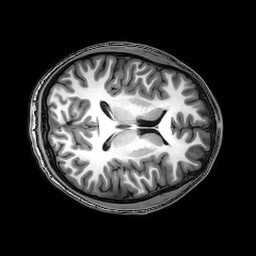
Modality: T1w
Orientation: axial
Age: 20
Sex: male
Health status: healthy
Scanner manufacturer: philips
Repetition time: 0.008146 s
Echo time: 0.00374 s